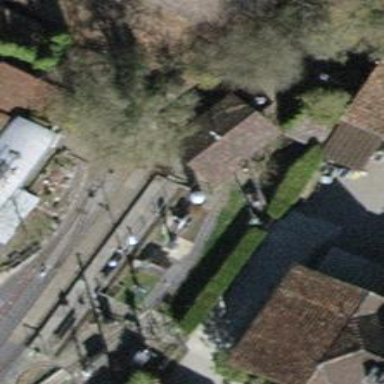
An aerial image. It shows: Miniature railway siding.